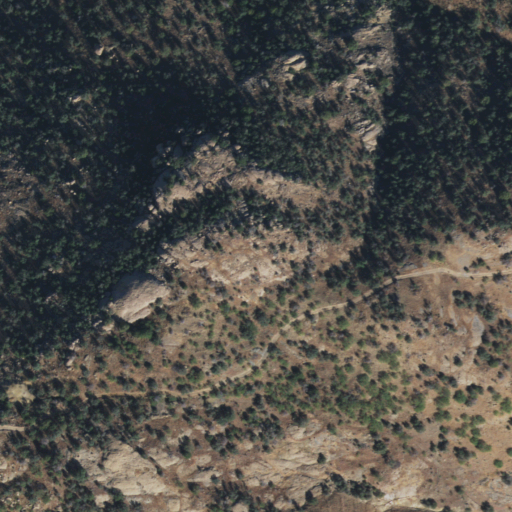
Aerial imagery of mountain in Arizona named El Plomo containing evergreen forest and shrub